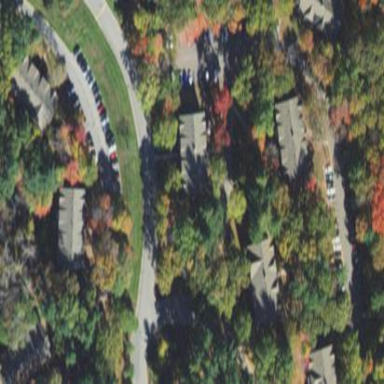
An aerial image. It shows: Smoothly paved residential road.